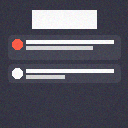
Screen state: on